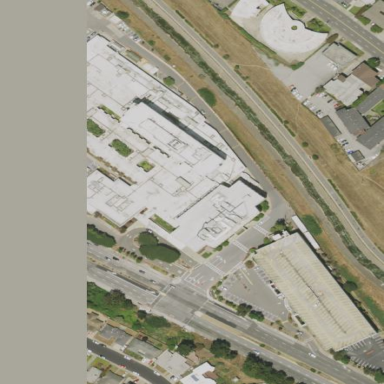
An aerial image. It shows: Healthcare facility identified as hospital.